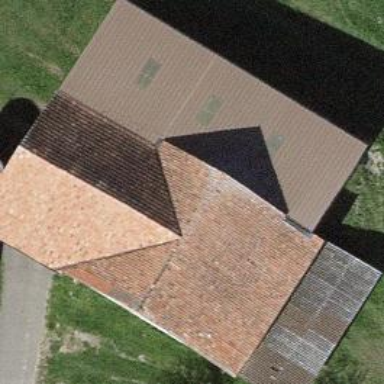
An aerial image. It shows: Rural barn.